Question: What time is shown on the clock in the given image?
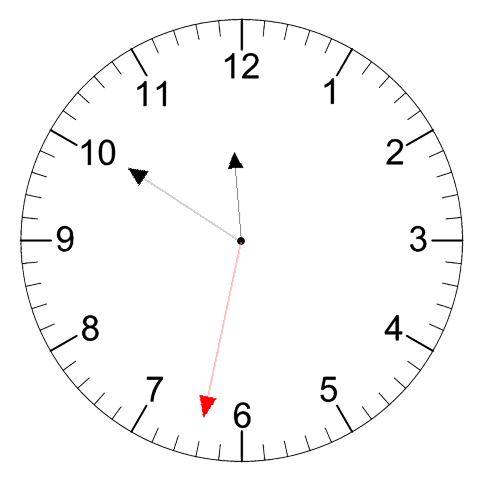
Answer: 11:50:32